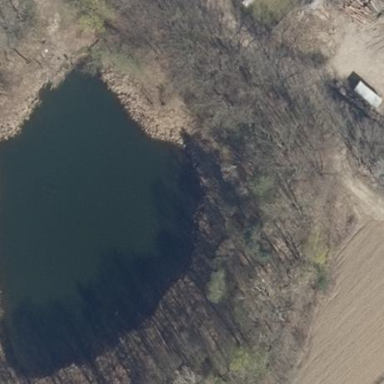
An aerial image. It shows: Pond surrounded by natural water.